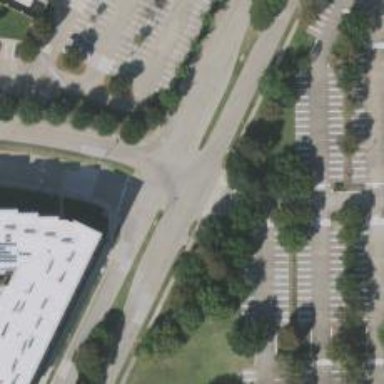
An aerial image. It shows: Tertiary road with separate sidewalk.